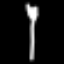
Label: fork